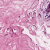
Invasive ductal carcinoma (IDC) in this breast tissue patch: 0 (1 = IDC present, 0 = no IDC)